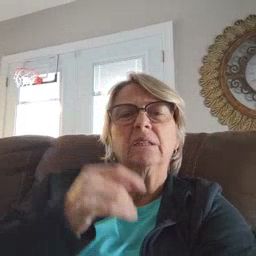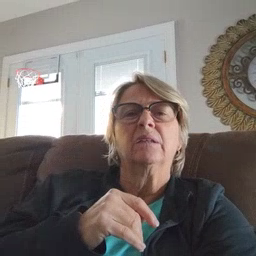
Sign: sick